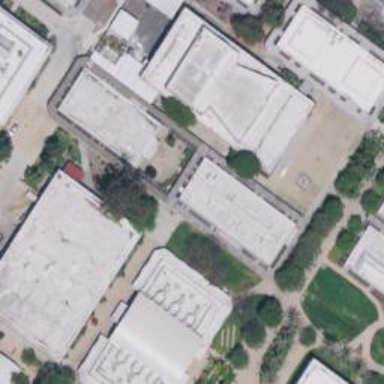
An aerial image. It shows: College building.